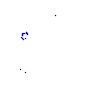
Particle: kaon